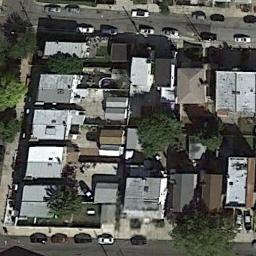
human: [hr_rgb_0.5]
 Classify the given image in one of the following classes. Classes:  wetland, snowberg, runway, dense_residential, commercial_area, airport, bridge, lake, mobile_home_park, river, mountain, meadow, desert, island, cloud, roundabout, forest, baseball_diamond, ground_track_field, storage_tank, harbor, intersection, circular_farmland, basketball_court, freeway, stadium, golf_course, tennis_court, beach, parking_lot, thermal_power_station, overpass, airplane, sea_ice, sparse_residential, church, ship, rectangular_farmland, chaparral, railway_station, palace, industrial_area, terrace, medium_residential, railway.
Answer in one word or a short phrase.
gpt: dense_residential